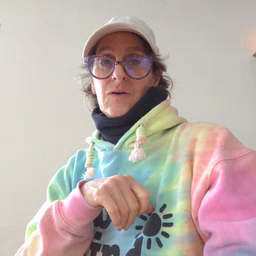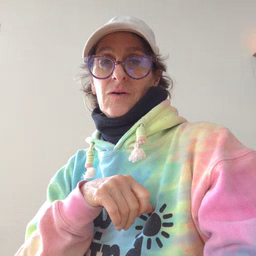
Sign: old